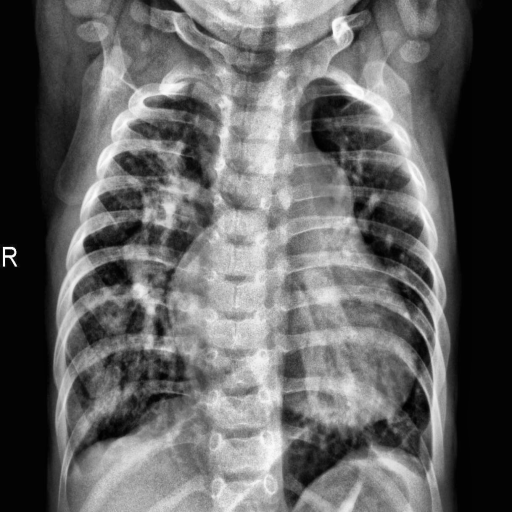
Finding: PNEUMONIA